Field crop: tomato
Growth stage: 2
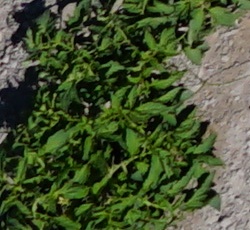
Species: tomato